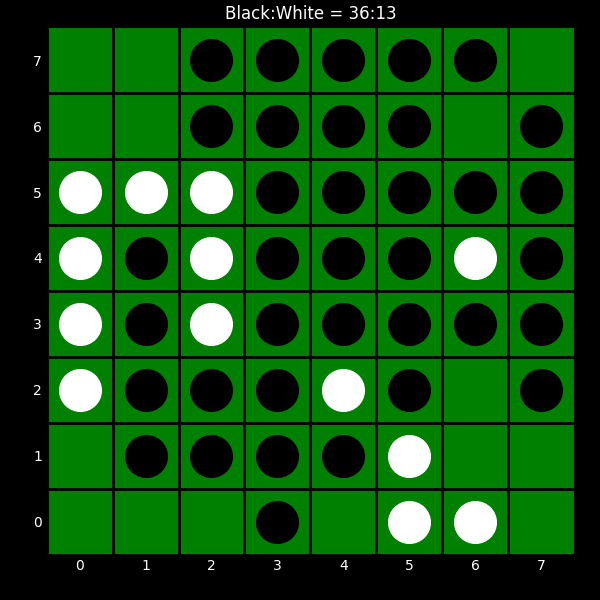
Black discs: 36
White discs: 13